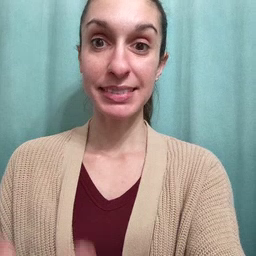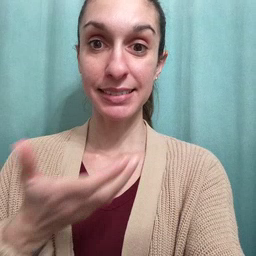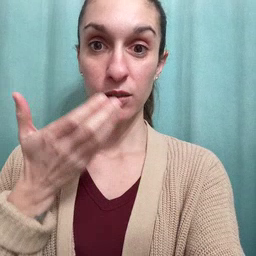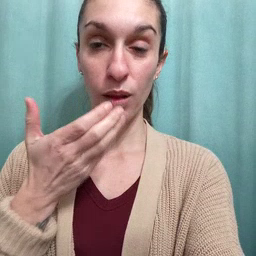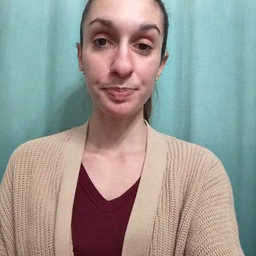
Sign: cereal